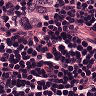
Metastatic tissue present: yes